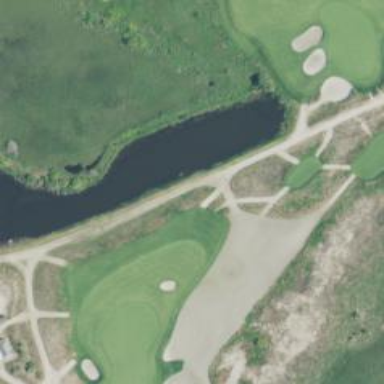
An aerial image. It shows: Pathway for golfing.